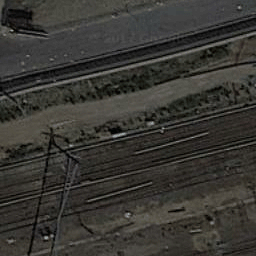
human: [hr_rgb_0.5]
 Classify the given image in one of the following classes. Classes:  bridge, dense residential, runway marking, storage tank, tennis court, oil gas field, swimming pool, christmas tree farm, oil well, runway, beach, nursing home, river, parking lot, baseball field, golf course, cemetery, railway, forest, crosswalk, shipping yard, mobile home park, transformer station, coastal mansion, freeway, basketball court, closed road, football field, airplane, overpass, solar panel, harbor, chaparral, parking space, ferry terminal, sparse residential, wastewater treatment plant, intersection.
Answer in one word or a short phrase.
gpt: railway